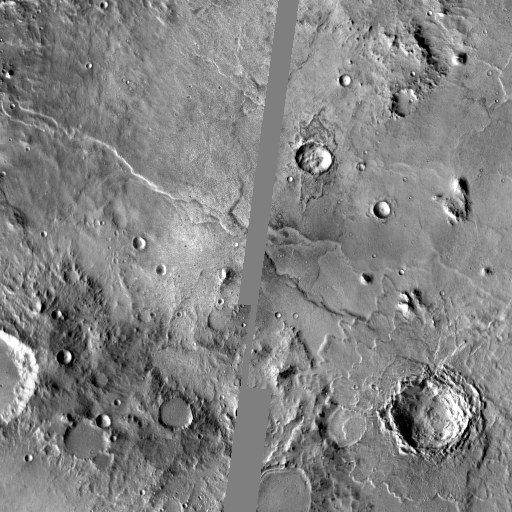
Crater classes present: Background, Other, Layered, Buried, Secondary